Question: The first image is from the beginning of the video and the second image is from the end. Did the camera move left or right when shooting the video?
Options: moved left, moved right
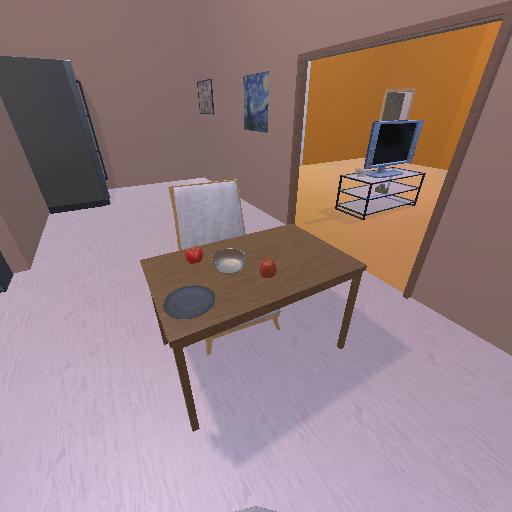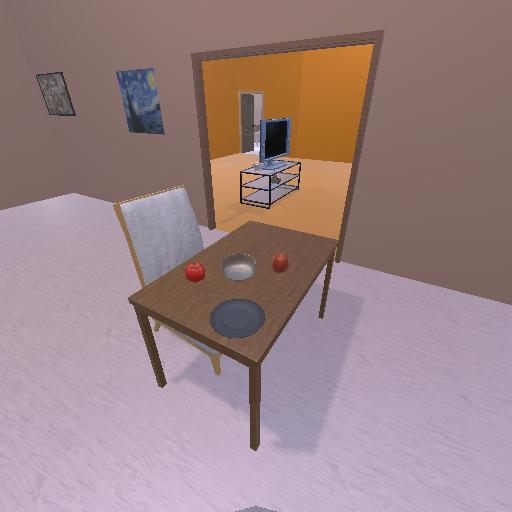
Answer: moved left